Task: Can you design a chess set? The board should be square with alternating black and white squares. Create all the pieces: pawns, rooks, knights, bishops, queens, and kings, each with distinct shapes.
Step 5462:
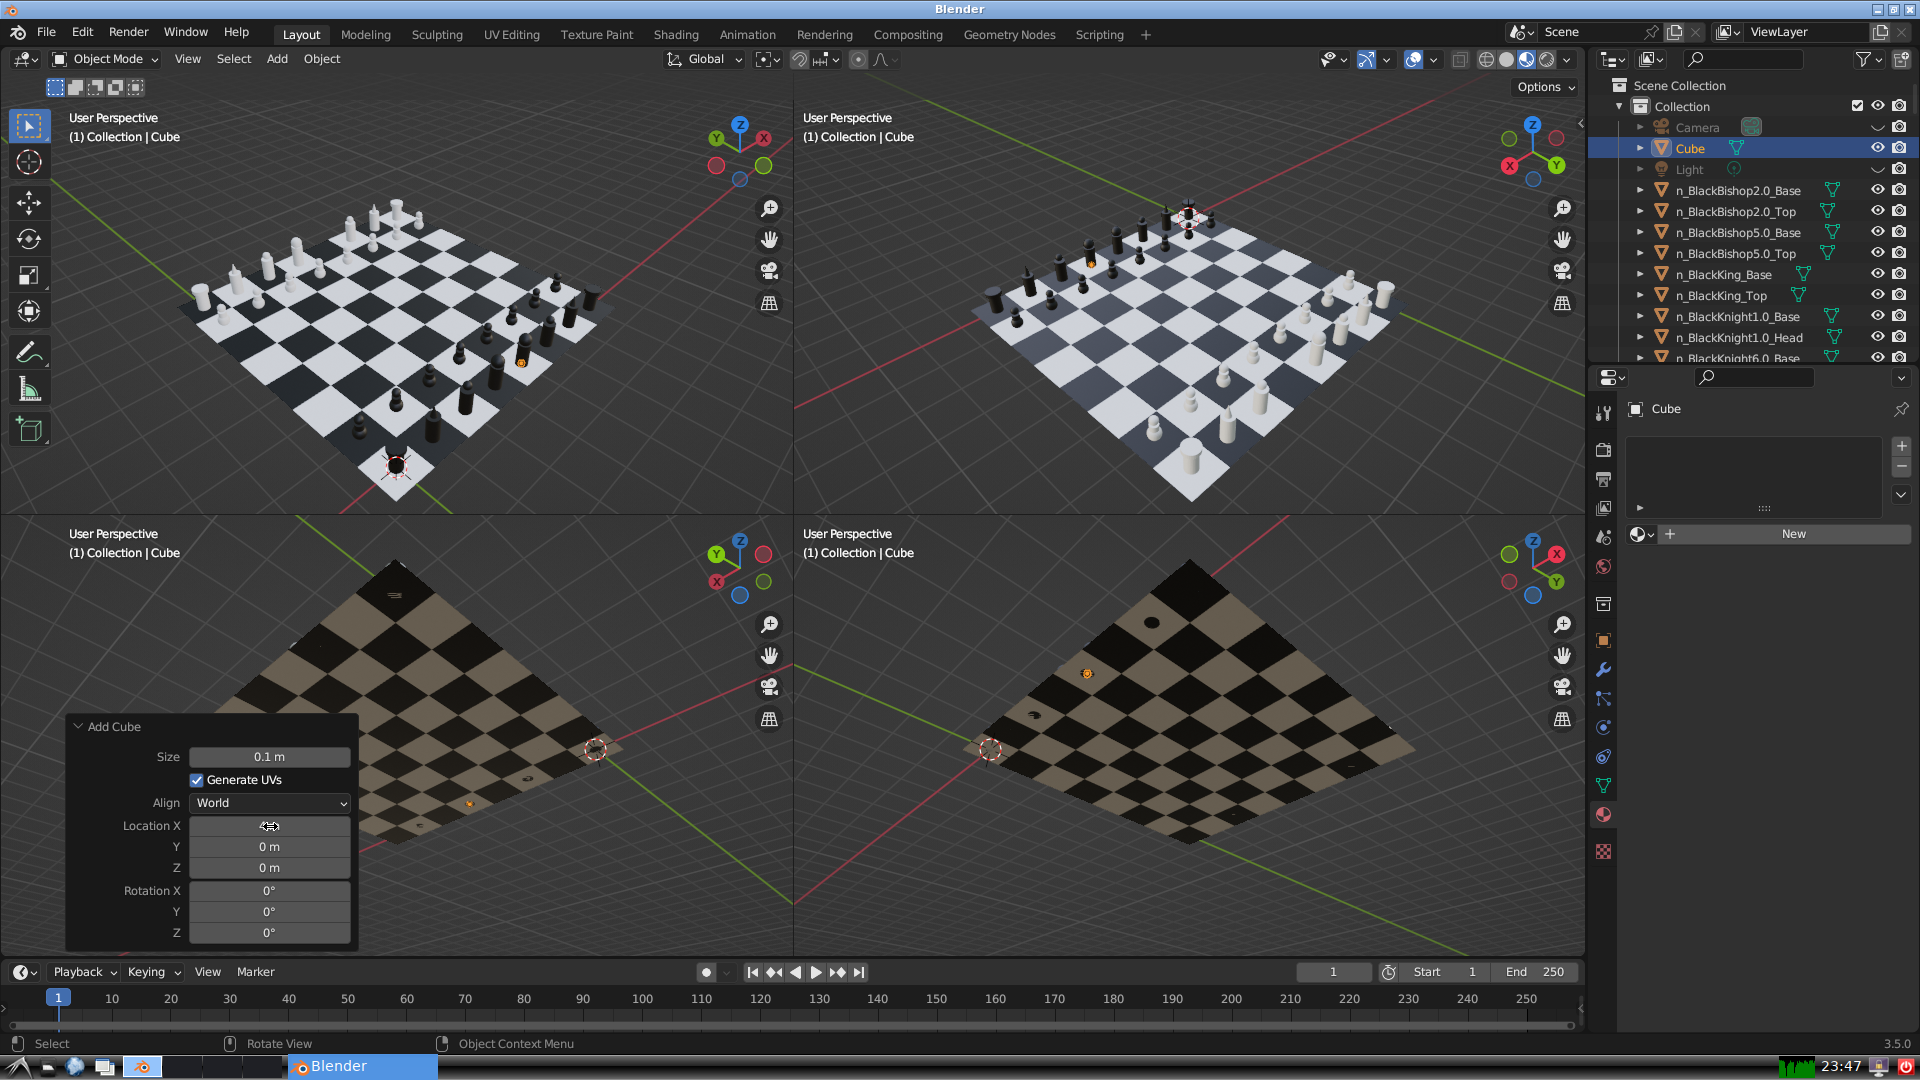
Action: {"mouse_move": [270, 847]}